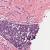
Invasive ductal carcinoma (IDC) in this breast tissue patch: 0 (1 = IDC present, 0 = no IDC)